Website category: auto
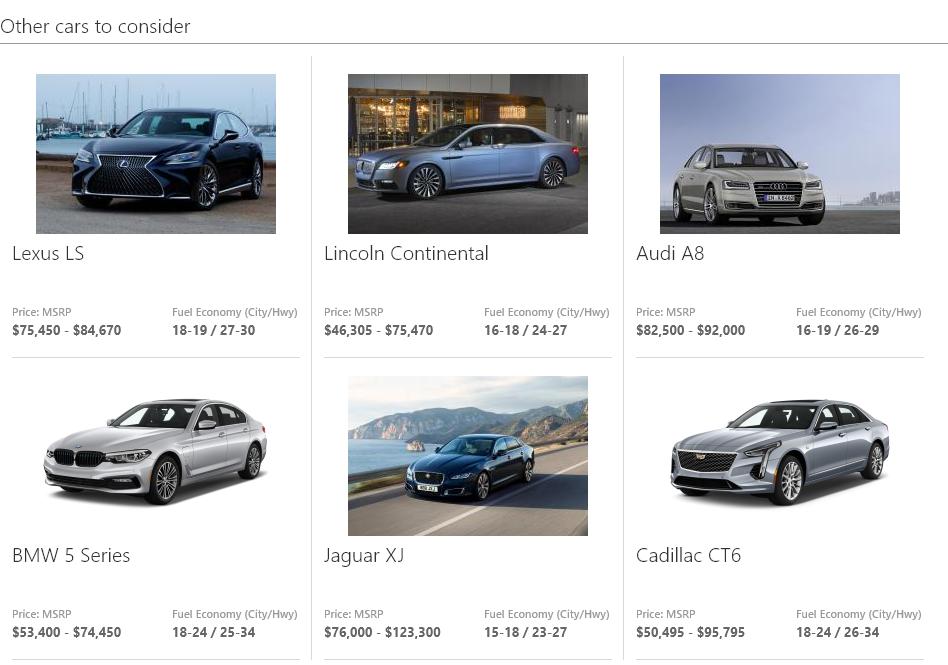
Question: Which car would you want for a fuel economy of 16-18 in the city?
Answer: Lincoln Continental

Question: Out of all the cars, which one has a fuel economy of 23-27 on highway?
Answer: Jaguar XJ

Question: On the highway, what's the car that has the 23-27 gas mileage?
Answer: Jaguar XJ

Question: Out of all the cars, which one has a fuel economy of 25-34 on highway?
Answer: BMW 5 Series

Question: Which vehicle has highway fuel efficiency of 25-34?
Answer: BMW 5 Series

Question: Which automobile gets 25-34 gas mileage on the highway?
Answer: BMW 5 Series

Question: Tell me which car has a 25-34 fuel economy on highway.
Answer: BMW 5 Series

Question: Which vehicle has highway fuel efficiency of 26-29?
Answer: Audi A8

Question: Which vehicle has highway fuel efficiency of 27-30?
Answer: Lexus LS

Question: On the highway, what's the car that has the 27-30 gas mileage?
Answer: Lexus LS

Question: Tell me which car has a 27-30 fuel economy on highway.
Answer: Lexus LS

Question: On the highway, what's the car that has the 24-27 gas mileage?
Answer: Lincoln Continental

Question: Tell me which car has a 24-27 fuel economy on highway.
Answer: Lincoln Continental